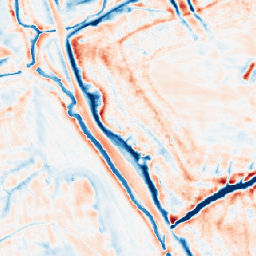
Category: edge_preserving
Decomposition family: bilateral
Decomposition parameters: d: 21
sigma_color: 150
sigma_space: 100
Upsampling method: nearest
Upsampling parameters: scale: 4
Upsampling scale: 4